Field crop: maize
Growth stage: 2
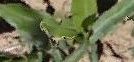
Species: maize